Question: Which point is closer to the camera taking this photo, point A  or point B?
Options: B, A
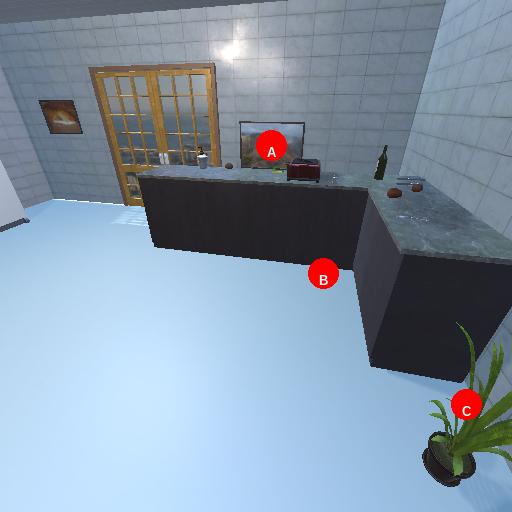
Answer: B